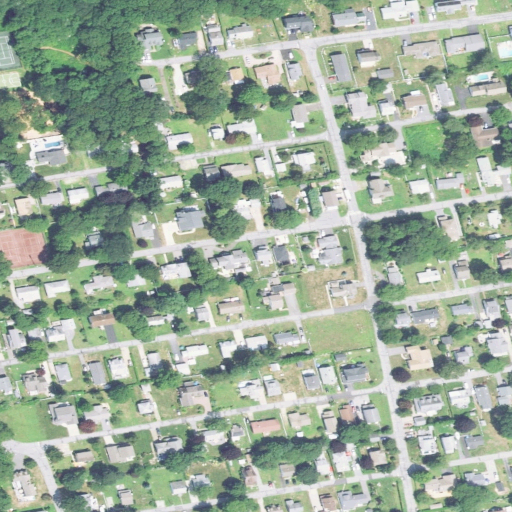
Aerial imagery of cape in Connecticut named Black Point containing medium intensity development, low intensity development, deciduous forest, open development, and woody wetlands